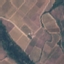
Land use / land cover class: PermanentCrop